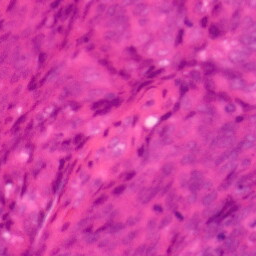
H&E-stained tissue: Colon